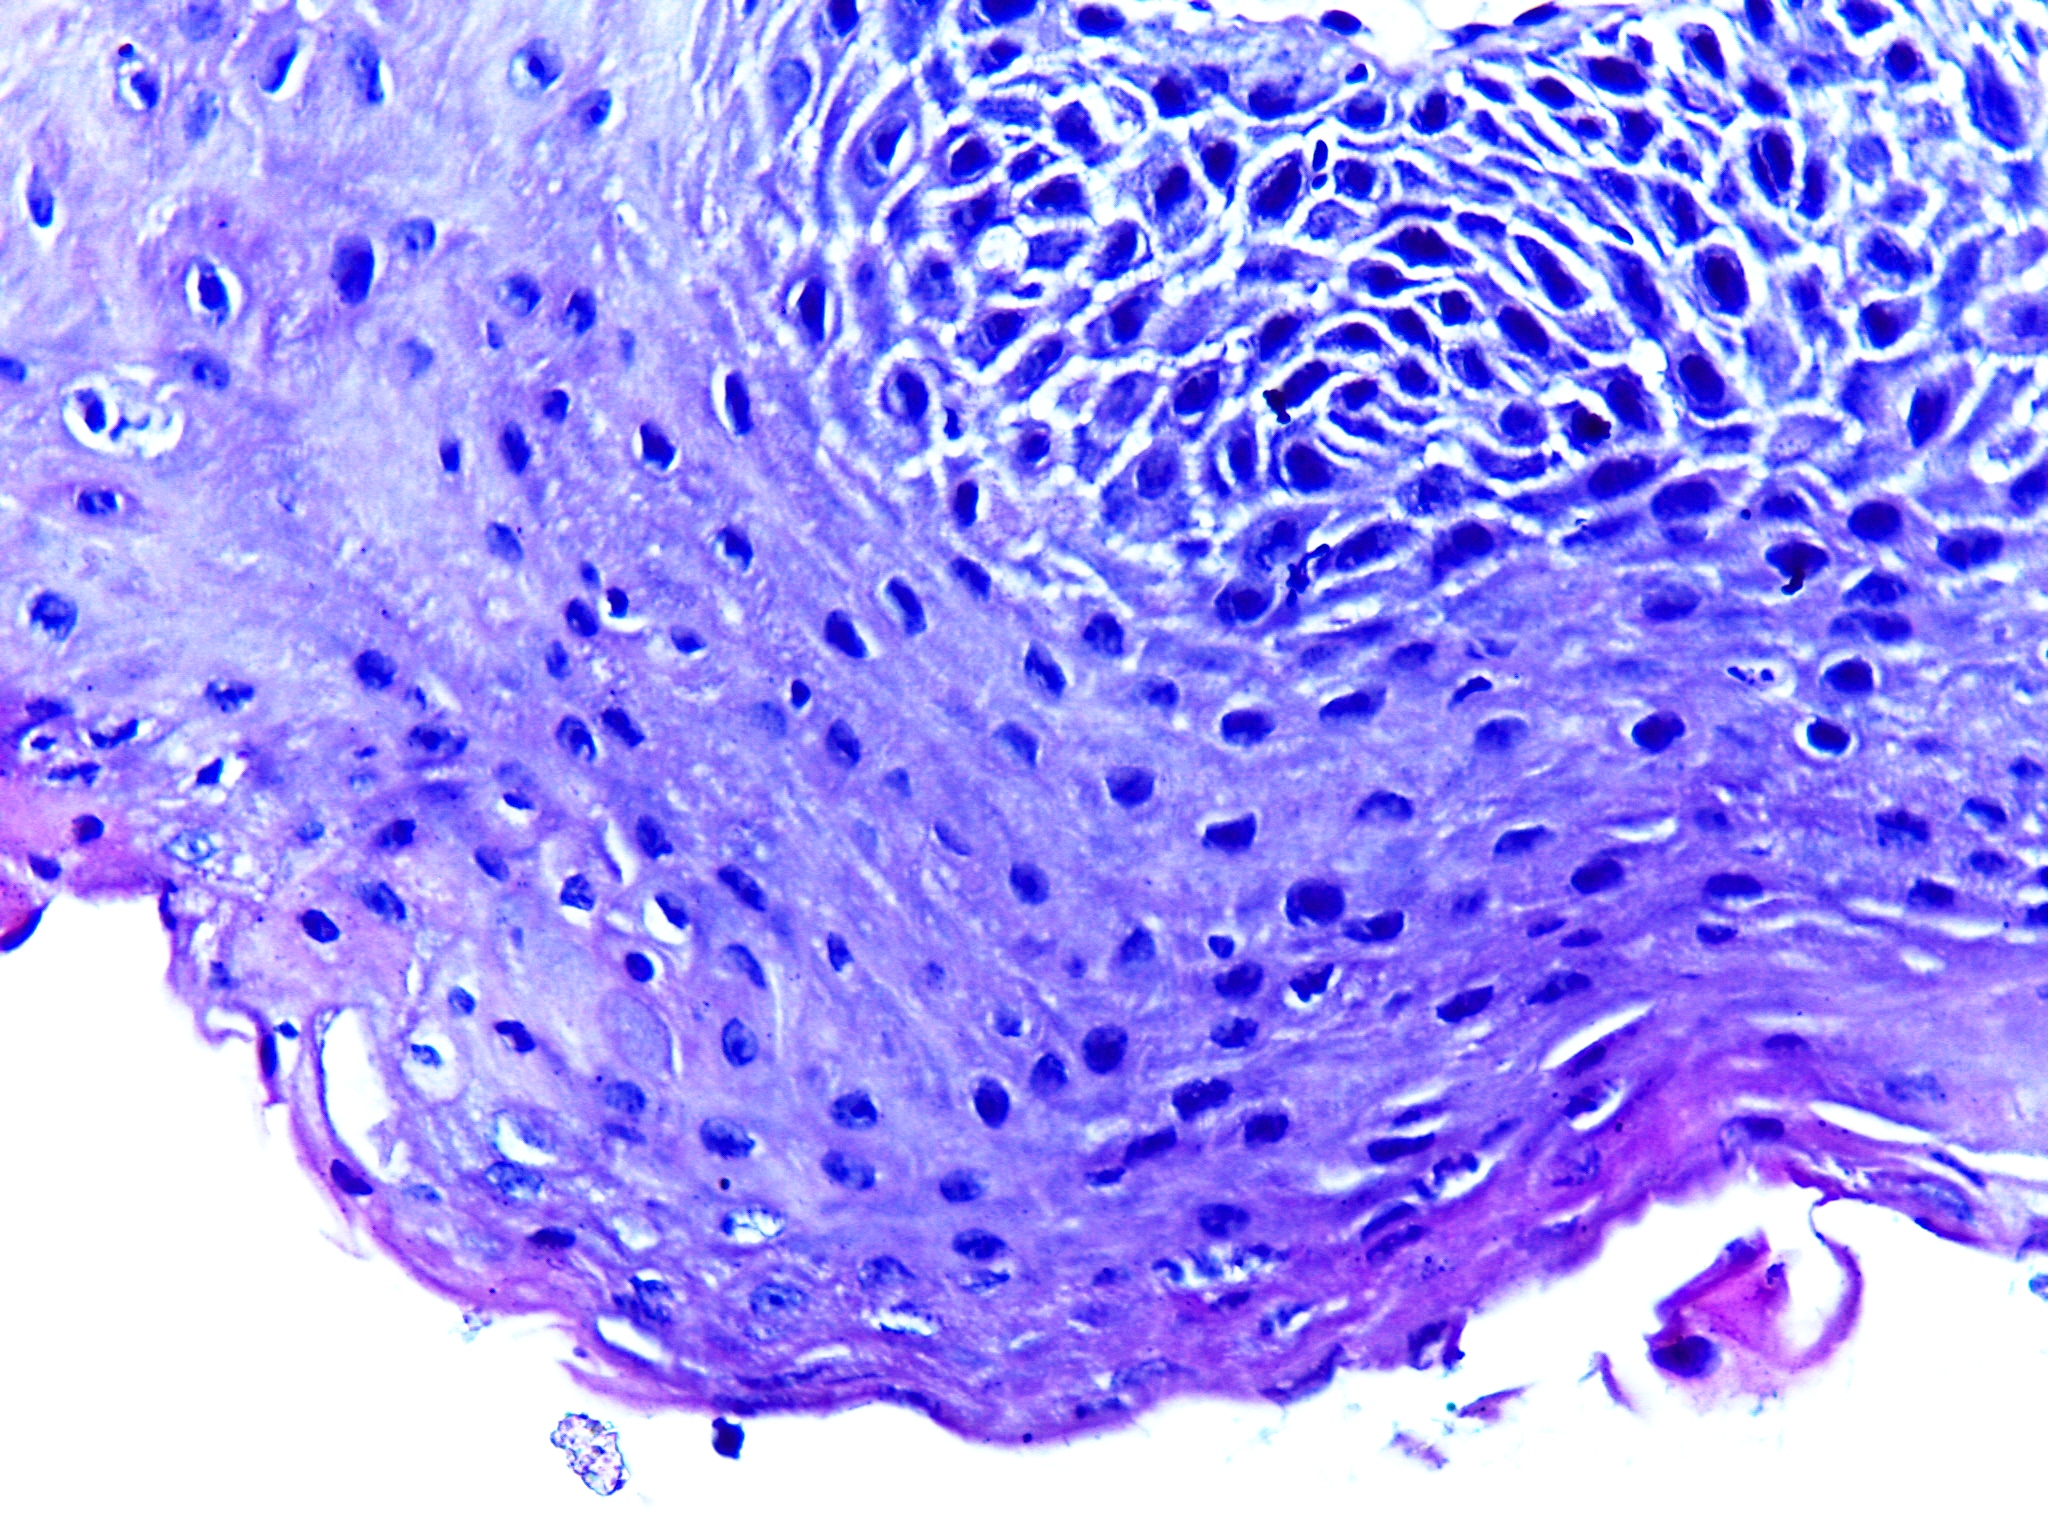
Diagnosis: OSCC